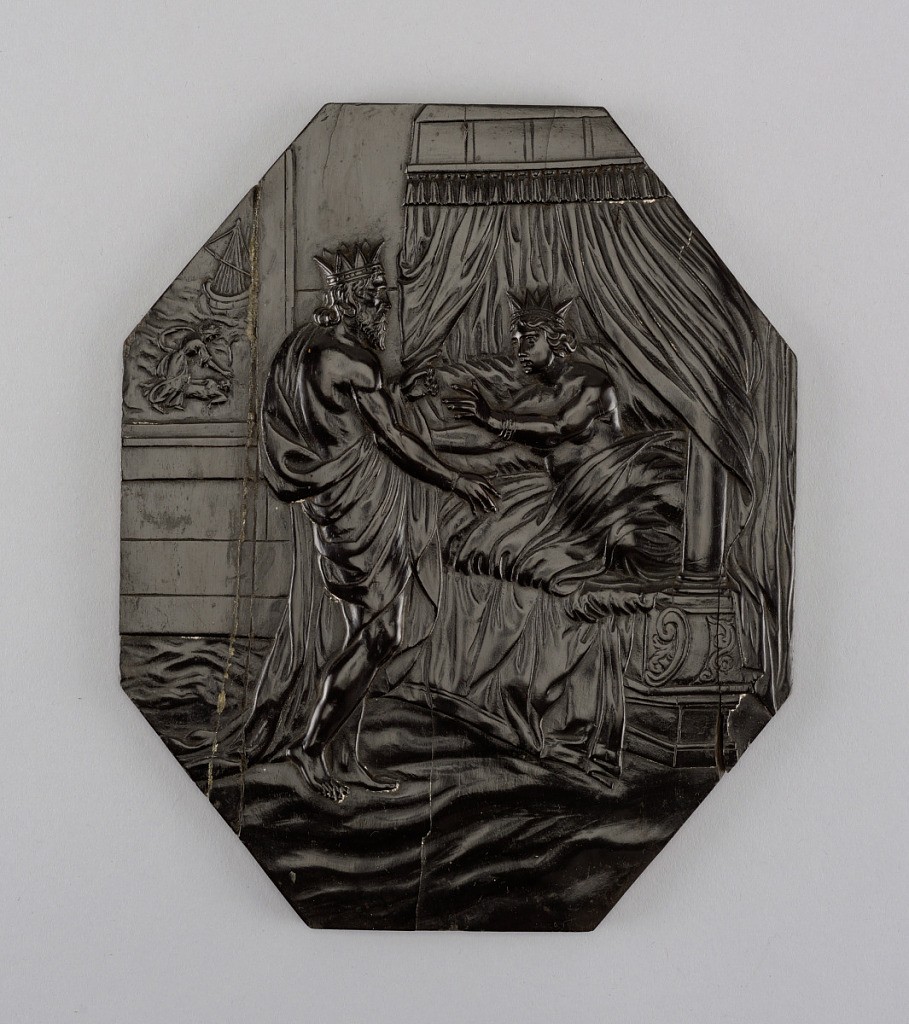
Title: Plaque
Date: early 17th century
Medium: wood, carved
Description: Carved with a representation of the Queen of Sheba welcoming Solomon? Octagonal panel.